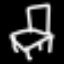
Label: chair